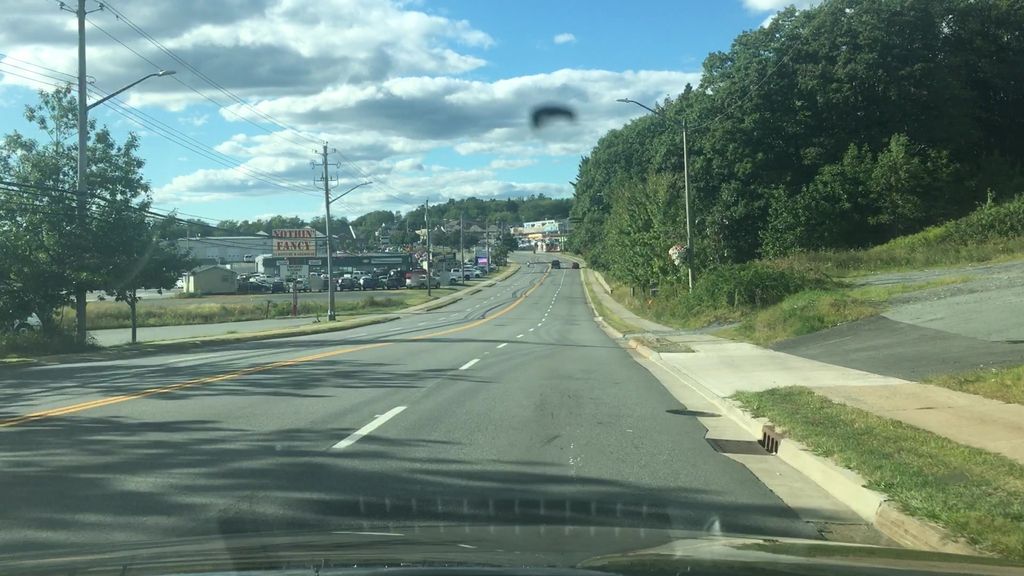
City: halifax